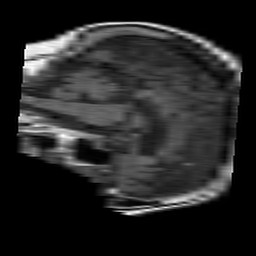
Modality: T1w
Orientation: sagittal
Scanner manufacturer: philips
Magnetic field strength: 1.5 T
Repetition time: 0.5153 s
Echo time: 0.011 s